Interaction volume radius: 5 \u00c5
Interaction volume height: 30 \u00c5
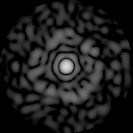
Disorder parameter: 0.8505